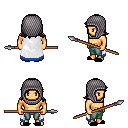
a pixel art fantasy rpg character, male body template, human, tanned skin, white trimmed cape, teal pants, raven loose hair, chain hood, black slippers, spear, four views (front, back, left, right), 2x2 character sprite sheet, small pixel art, hard edges, no anti-aliasing